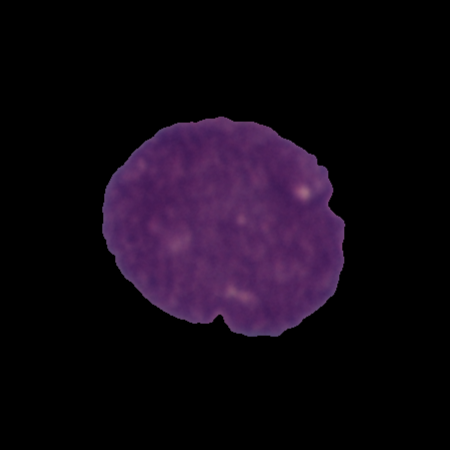
Label: cancer